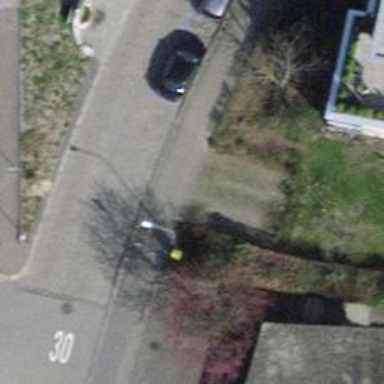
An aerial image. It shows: Post box.